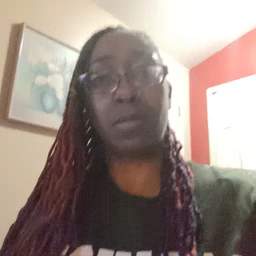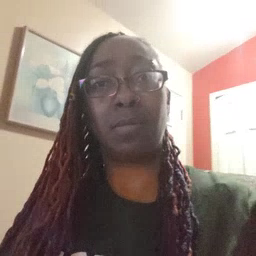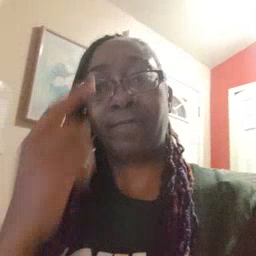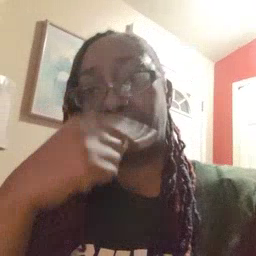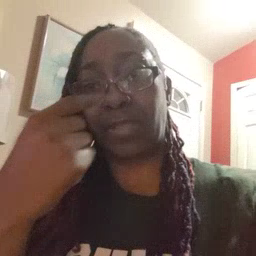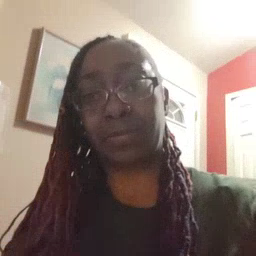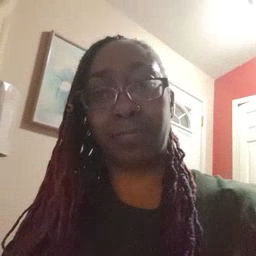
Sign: face